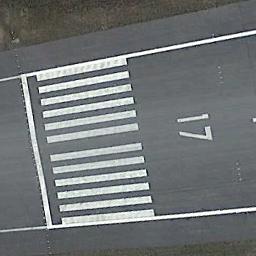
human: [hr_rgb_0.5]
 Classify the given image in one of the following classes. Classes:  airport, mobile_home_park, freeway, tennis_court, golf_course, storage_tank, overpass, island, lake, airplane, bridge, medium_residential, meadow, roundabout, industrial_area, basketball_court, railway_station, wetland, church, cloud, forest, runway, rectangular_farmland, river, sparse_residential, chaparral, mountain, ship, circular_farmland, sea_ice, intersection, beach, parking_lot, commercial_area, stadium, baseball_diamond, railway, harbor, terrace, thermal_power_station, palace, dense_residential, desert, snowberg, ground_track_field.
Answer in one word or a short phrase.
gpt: runway